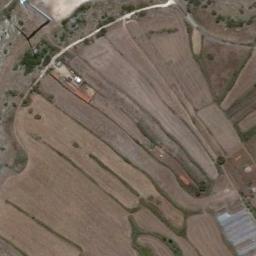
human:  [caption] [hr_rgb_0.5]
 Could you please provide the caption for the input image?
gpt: The bare terrace is next to some trees .

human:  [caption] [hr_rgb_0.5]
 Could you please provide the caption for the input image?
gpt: Houses and paths along a small patch of brown terraces .

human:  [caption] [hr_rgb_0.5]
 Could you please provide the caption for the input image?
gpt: There is a row of grey houses beside the terraces .

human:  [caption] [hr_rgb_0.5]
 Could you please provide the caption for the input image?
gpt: There are many green plants on the terrace .

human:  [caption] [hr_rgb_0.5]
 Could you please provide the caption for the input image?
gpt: There are some brown terraces arranged neatly .